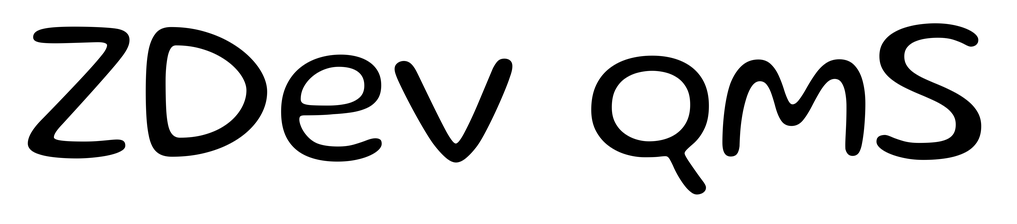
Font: Gluten_Light